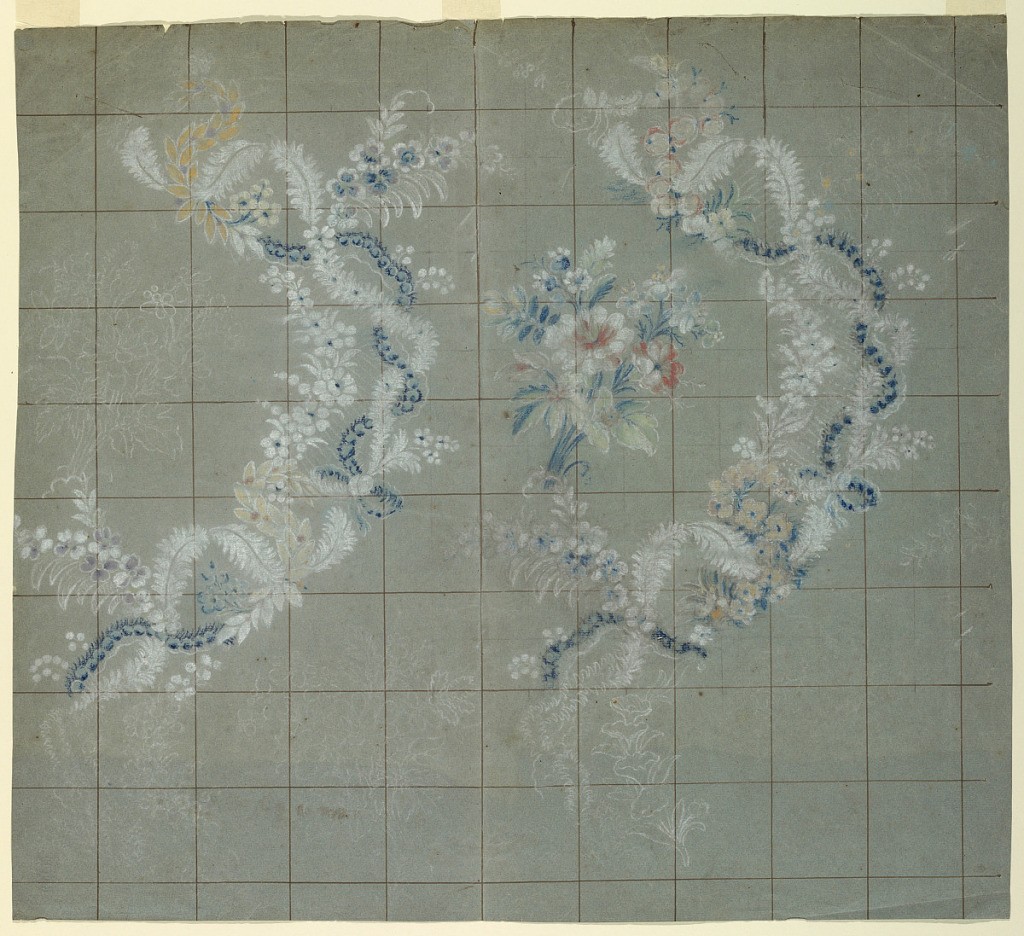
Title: Design for Silk Brocade
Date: ca. 1750
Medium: Pastel, India ink squaring on bluish-grey paper
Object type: Drawing
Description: A variation of the scheme of 1914-21-47. The sprays start from four boughs which project from the bands. One completely shown, and part of another one.